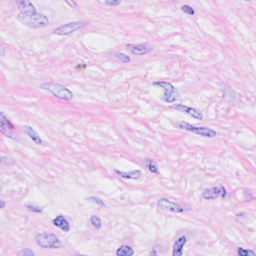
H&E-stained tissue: Breast